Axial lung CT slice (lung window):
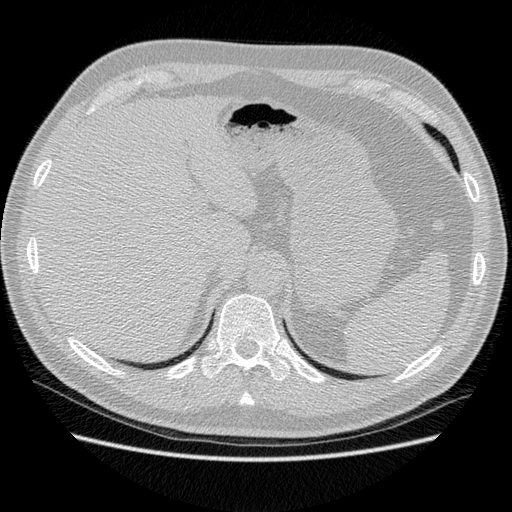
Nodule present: no